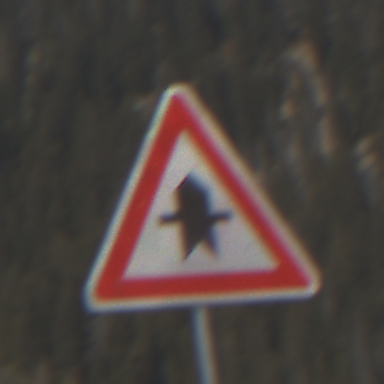
Verkehrszeichen: Vorfahrt
Umgebung: Outdoor, Nature
Tageszeit: Midday
Wetter: PartlyCloudy
Licht: Natural
Jahreszeit: NotSpecified
Kontrast: HighContrast